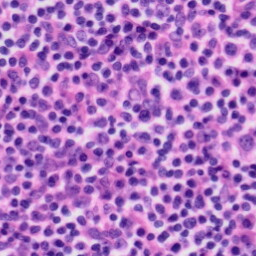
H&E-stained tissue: Tonsil